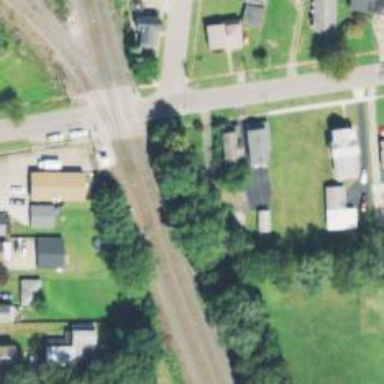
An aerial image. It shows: Crossing for the railway.